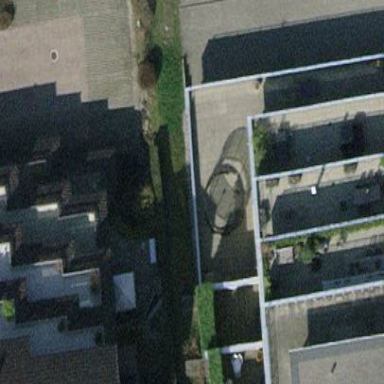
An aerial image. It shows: Image showing building with apartments.